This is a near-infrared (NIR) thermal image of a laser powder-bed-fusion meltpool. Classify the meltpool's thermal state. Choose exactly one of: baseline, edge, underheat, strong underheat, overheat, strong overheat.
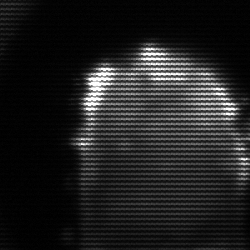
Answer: baseline